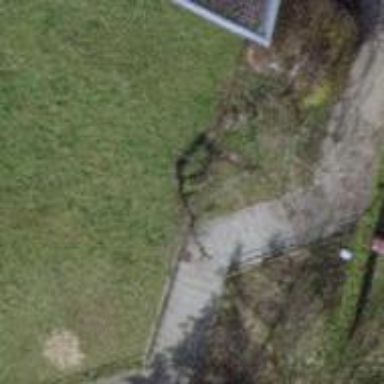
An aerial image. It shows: Paved footway.